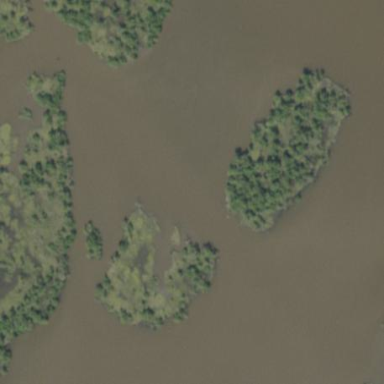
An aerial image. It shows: Mangrove wetland with plant community known as Mangrove Swamp.